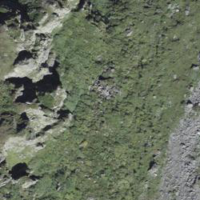
EUNIS habitat code: 31
Species observed at this site:
Rupicapra rupicapra